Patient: sex F, age 53
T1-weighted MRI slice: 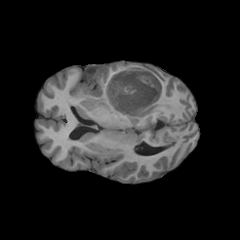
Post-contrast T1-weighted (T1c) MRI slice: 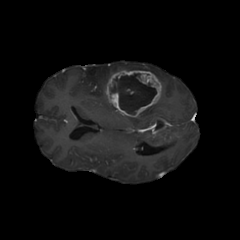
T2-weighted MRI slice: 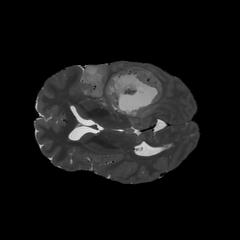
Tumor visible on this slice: yes
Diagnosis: Glioblastoma, IDH-wildtype
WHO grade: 4